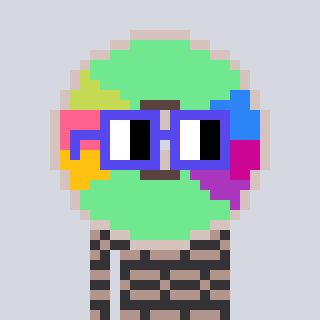
a pixel art character with square blue glasses, a cd-shaped head and a grayscale-colored body on a cool background